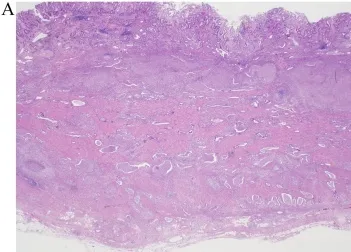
A, B, C. Laparoscopic total gastrectomy was performed. The resected tumor had acidophilic columnar cancer cells indicating mild to moderate nuclear atypia infiltrating the mucosal layer to the subserosa with clear formation of mucinous glands (H&E, x12.5 (4A), x200 (4B), x100 (4C).
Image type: pathology (h&e)